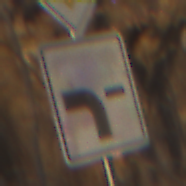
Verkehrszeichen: VerlaufVorfahrtsstrasse6
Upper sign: Vorfahrtsstrasse
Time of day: SunriseSunset
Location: Outdoor (Nature)
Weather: Clear
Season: Autumn
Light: Natural